Field crop: maize
Growth stage: 2
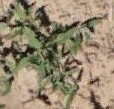
Species: atriplex